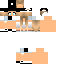
A female human skin with pale skin, wearing blonde bald dressed in a blue tshirt and red pants, featuring a closed mouth.